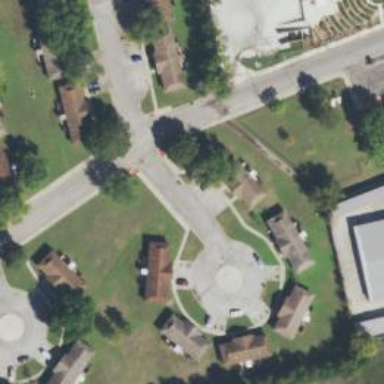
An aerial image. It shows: Residential road with asphalt surface and separate sidewalk.